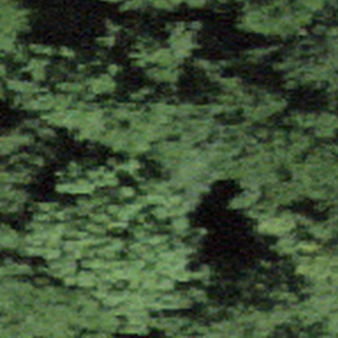
Label: other